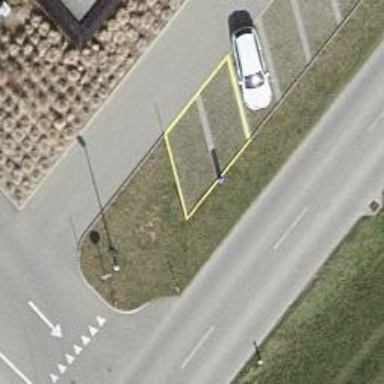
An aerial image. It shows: Charging station.